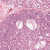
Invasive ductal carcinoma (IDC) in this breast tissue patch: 0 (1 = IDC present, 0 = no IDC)